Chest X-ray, AP view. Patient: 57 years old, sex M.
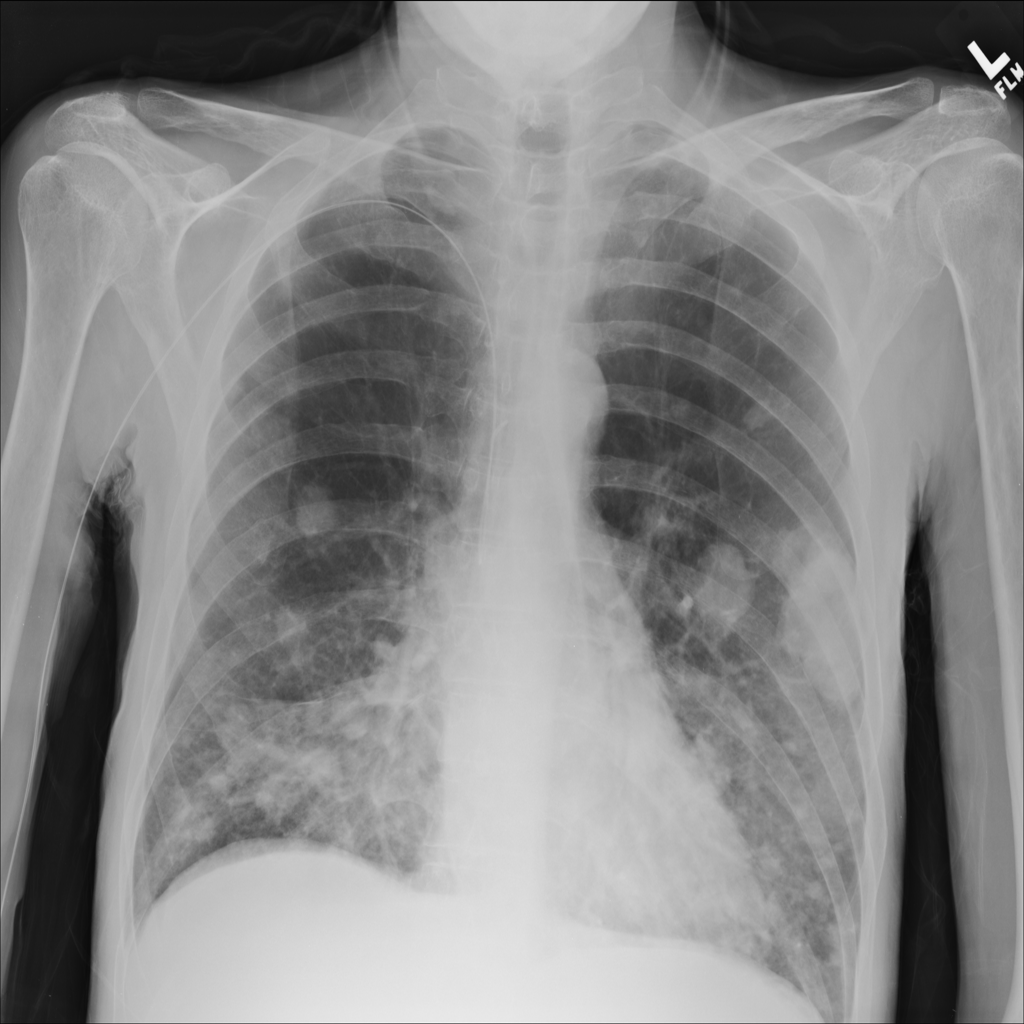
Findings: Mass